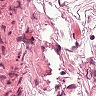
Metastatic tissue present: no